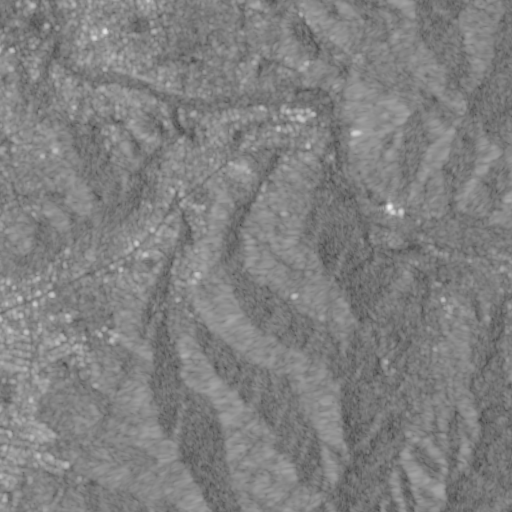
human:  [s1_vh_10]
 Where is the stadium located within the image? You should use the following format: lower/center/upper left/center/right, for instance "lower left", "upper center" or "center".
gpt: The stadium is located in the upper left of the image.
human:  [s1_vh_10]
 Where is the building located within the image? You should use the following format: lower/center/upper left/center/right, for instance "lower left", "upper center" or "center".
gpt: There is no building in the image.

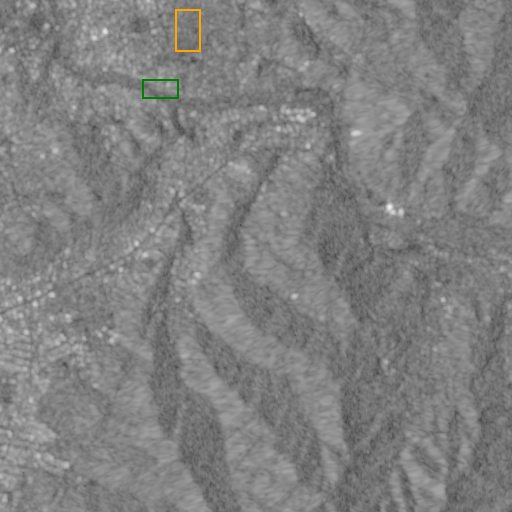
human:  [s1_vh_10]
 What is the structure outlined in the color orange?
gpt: The structure outlined in orange is a park.
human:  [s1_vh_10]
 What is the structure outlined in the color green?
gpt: The structure outlined in green is a parking lot.
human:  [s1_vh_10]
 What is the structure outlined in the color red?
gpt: There is no red outline.